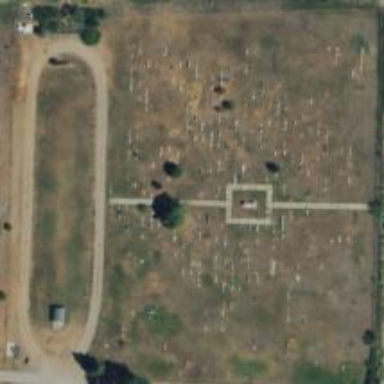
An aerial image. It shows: Cemetery.